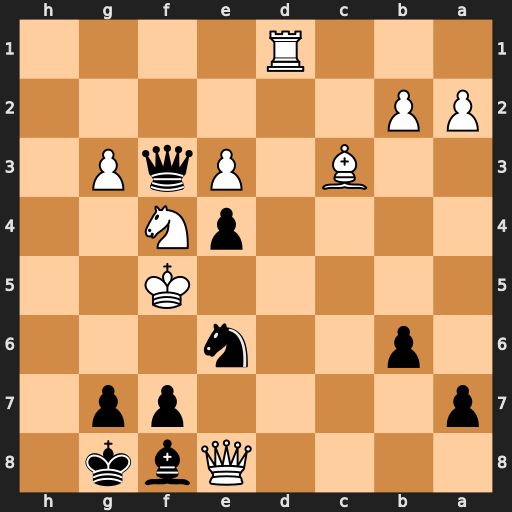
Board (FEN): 4Qbk1/p4pp1/1p2n3/5K2/4pN2/2B1PqP1/PP6/3R4
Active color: b
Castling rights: -
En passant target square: -
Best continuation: Nxf4 gxf4 Qh5+ Kxe4 f5+ Kd3 Qxe8